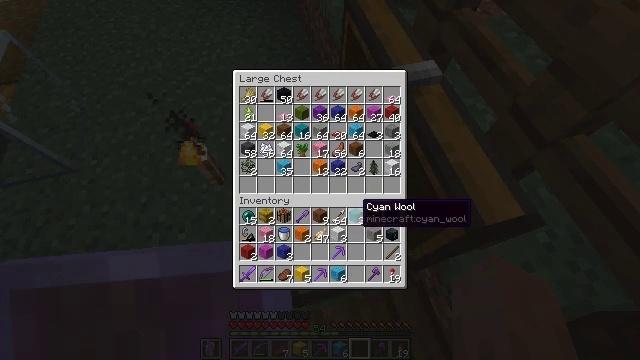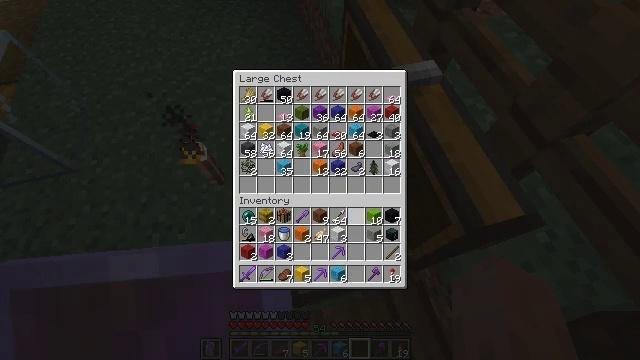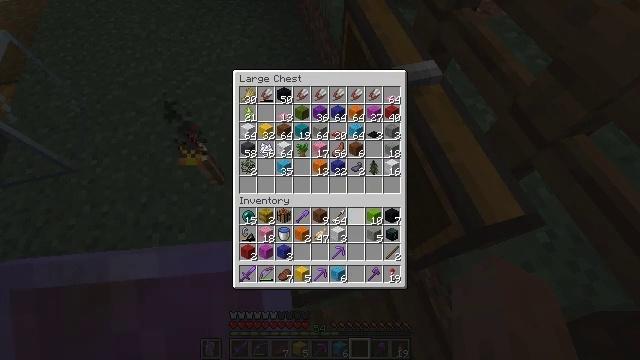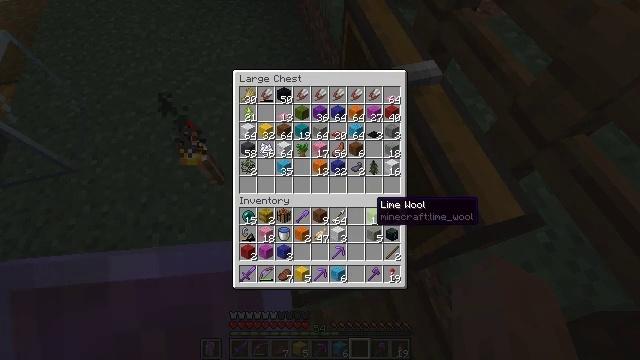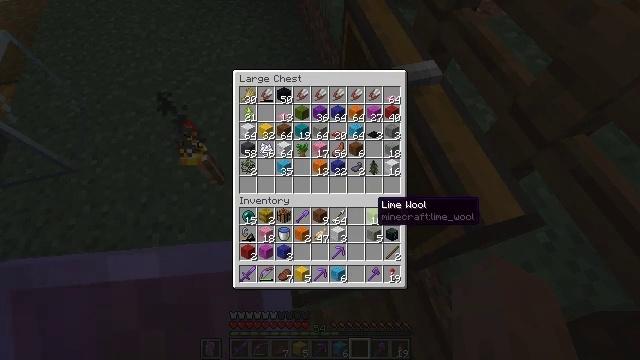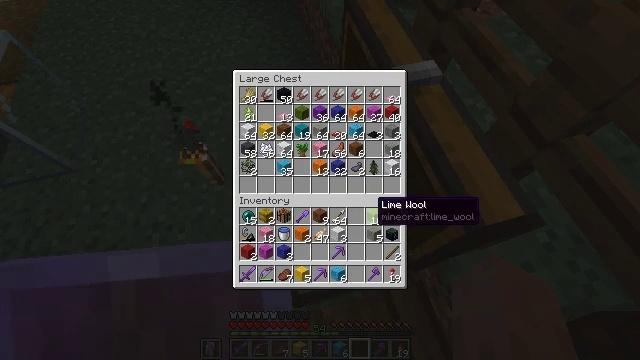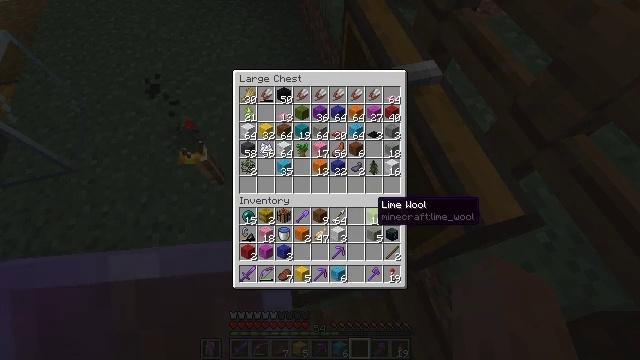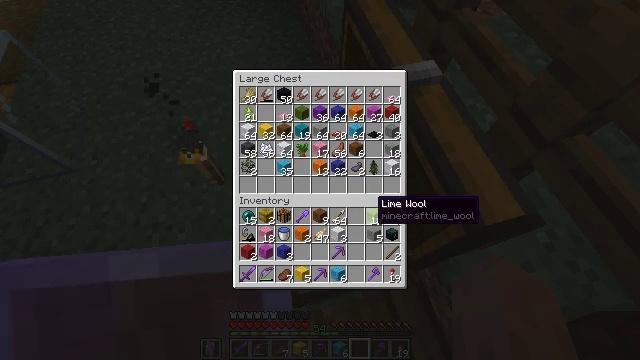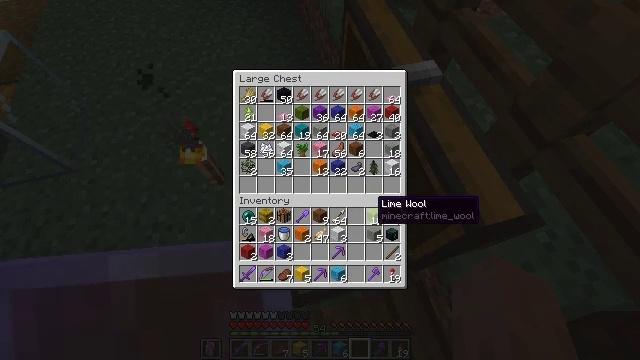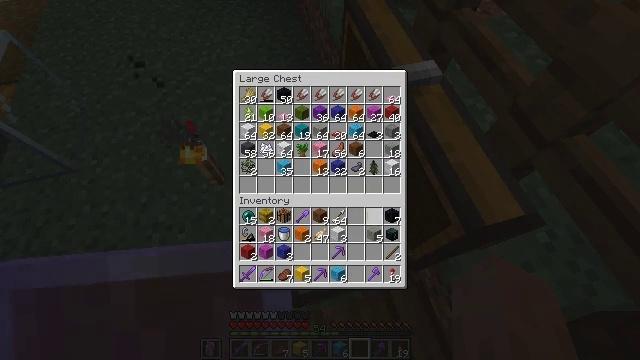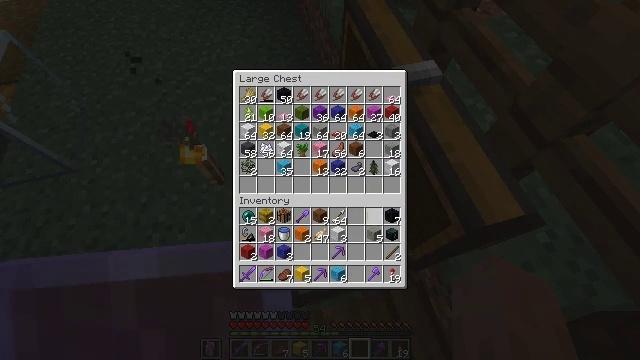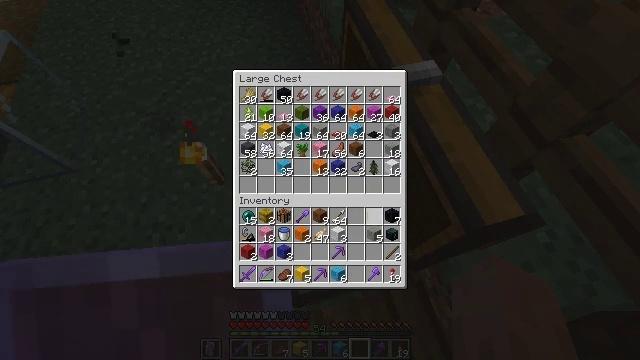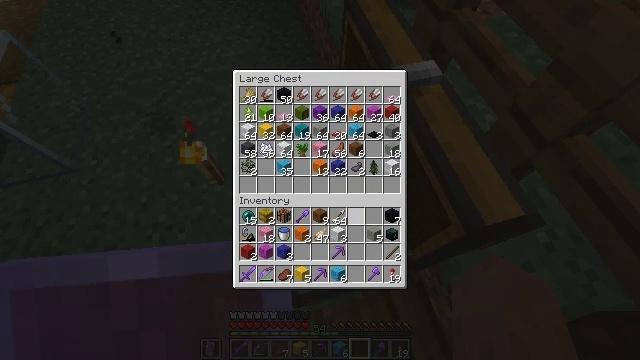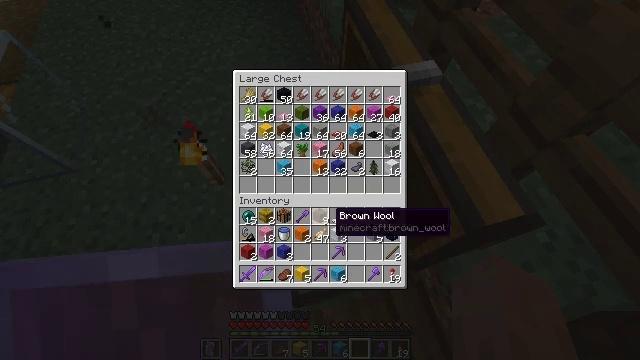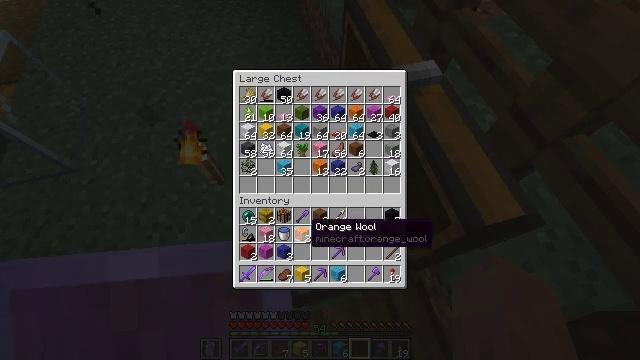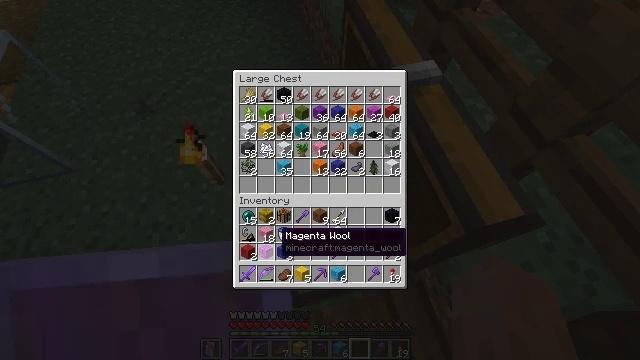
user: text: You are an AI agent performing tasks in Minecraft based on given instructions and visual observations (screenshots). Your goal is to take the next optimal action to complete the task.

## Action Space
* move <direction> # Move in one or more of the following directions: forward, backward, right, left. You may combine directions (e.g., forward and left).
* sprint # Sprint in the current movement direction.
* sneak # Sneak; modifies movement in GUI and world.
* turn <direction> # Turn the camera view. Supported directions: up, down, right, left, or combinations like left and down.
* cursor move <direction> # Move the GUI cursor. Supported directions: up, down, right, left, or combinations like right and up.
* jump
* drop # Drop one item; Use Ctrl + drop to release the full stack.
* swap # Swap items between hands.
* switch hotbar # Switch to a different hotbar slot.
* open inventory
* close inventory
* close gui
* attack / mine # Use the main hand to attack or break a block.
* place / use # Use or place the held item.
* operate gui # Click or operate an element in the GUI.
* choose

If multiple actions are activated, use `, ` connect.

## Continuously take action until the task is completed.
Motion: motion action
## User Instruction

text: Hunt a squid.
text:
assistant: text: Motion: sneak, attack / mine
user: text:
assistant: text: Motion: sneak, attack / mine
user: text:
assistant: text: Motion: sneak, turn right
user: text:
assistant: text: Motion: sneak
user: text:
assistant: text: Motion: sneak
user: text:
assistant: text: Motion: sneak
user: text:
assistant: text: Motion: sneak
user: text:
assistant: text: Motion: sneak
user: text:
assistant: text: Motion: sneak, attack / mine
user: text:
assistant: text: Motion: sneak, attack / mine
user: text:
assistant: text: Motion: sneak, attack / mine
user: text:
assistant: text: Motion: sneak, turn left
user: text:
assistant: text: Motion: sneak, turn left and down
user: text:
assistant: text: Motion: sneak, turn left and down
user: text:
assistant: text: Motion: sneak, turn left and down
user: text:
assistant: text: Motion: sneak, turn left
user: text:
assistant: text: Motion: sneak
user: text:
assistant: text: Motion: sneak
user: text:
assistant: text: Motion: sneak
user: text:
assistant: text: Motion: sneak
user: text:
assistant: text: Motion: sneak
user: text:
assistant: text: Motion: sneak
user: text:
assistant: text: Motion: sneak, turn right
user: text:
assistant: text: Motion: sneak
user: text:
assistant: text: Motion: sneak
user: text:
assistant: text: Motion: sneak
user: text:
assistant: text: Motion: sneak
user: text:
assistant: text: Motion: sneak
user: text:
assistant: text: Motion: sneak
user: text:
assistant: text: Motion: sneak